Question: I want to use the following code to draw a picture with some plot, but when I used twoord.plot, the scale of image is not as the scale imagin when using plot. Please see the following code.
'''
rm(list=ls())
library(zoo)
library(plotrix)
library(graphics)
library(xts)
library(forecast)
x=1:100
y=rnorm(100)
z=rnorm(100)
par(mfrow=c(4,4))
plot(x,y)
twoord.plot(x,y,x,z)
'''

How could adjust the scale in 'twoord.plot'? Thank you very much.
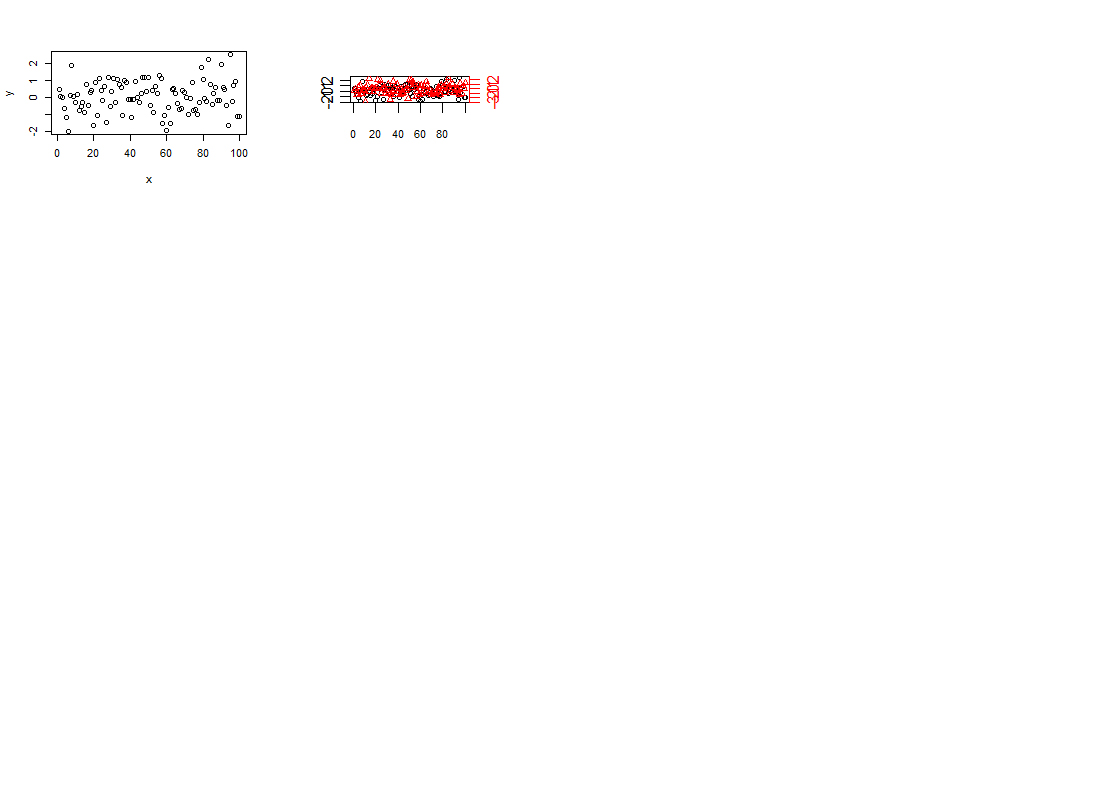
Answer: One of the possible ways to solve the problem is to use 'split.screen(c(4,4))' in substitution of 'par(mfrow=c(4,4))' and to set the 'mar' graphical parameter (number of lines of margin to be specified on the four sides of the plot).
'''
library(zoo)
library(plotrix)
library(graphics)
library(xts)
library(forecast)
x <- 1:100
y <- rnorm(100)
z <- rnorm(100)
split.screen(c(4,4))
screen(1)
par(mar=c(1,2,1,1), oma=rep(0,4))
plot(x, y, xlab="", ylab="")
screen(2)
twoord.plot(x, y, x, z, mar=c(1,2,1,1))
'''
<URL>